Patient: sex F, age 41
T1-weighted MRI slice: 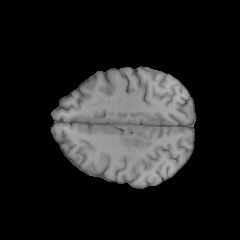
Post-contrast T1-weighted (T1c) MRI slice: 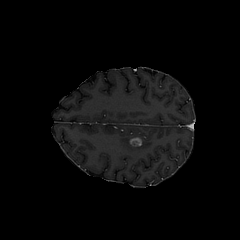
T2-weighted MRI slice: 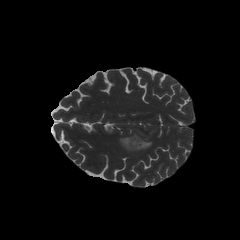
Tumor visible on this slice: yes
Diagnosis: Glioblastoma, IDH-wildtype
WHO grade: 4